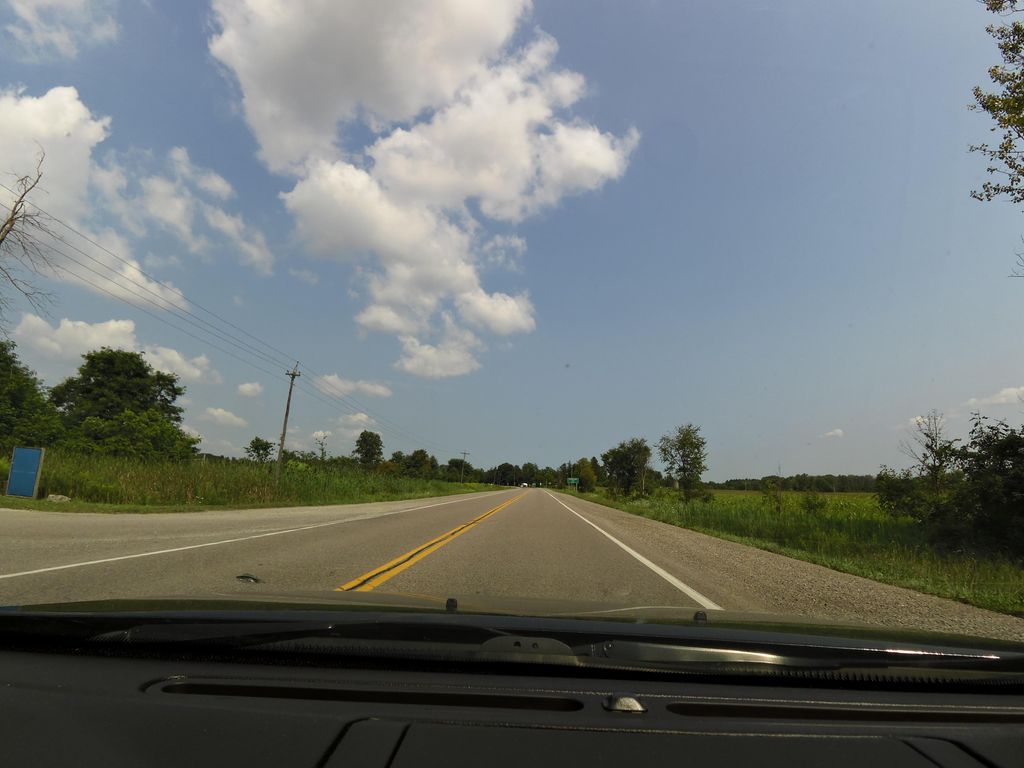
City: hamilton